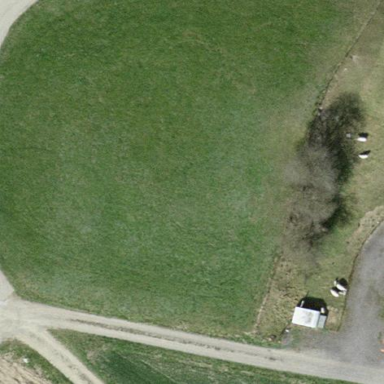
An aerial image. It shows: Open area covered with grass.